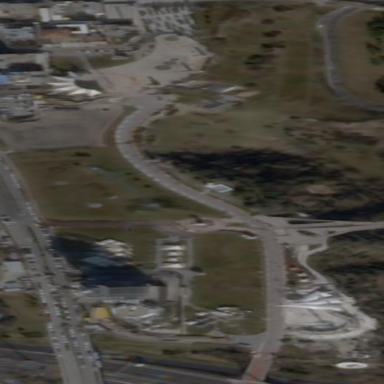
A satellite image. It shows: Park.